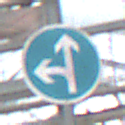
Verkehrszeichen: VorgeschriebeneFahrtrichtungGeradeausOderLinks
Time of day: Midday
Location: Roofed (Special)
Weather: Overcast
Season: NotSpecified
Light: Natural